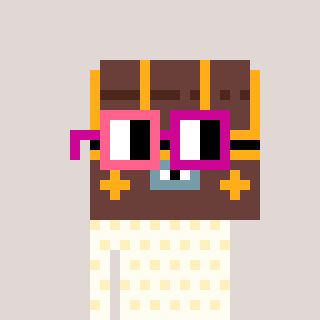
a pixel art character with square pink and red glasses, a treasure chest-shaped head and a grayscale-colored body on a warm background